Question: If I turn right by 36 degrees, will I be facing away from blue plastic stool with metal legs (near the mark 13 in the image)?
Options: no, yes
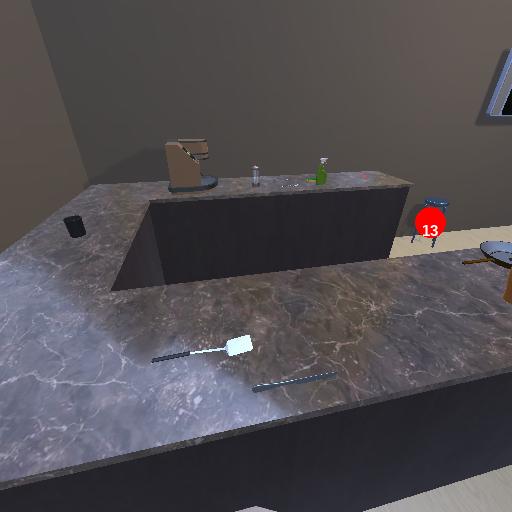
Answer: no